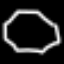
Label: octagon